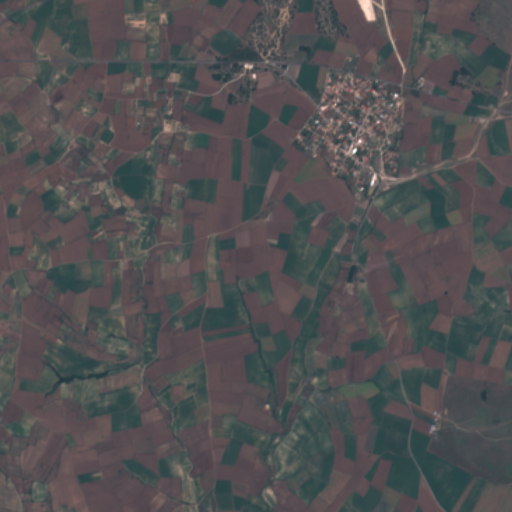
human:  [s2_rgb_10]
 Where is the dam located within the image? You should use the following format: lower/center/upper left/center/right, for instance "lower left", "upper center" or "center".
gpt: The dam is located in the lower right of the image.
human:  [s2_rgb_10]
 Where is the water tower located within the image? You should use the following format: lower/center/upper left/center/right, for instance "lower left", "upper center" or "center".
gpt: The water tower is located in the upper center of the image.
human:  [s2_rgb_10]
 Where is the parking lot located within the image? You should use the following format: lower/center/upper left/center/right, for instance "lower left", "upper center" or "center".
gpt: There is no parking lot in the image.